Question: Well,
i have the Assets: Images, Videos, Sounds, Texts
each Asset is multilingual and i also want each one of them to relate to other Assets in my database whats the best schema to model these relationships in my database schema?
So far i have:
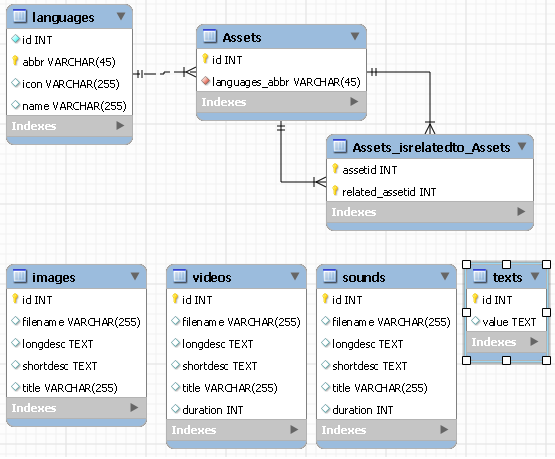
Answer: The anwser is hidden in these three:
Single Table Inheritance
Class Table Inheritance
Concrete Table Inheritance
described at
<URL>